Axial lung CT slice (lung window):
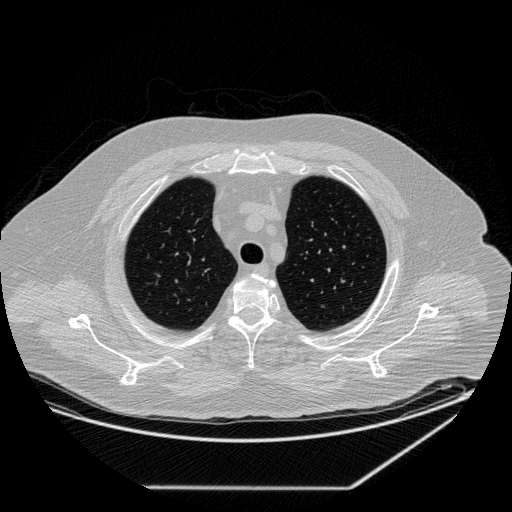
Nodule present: no